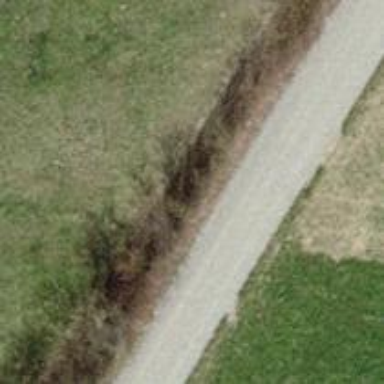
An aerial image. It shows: Pebblestone track with grade2 quality.